Current action and preconditions to check: trajectory_clear

Your task: For each precondition in the list above, predict whether it will hold at this action.

Consider the current scene as observed from the mobile robot's camera, and analyze the predicted future states of all dynamic agents (e.g., people, animals, vehicles, or any moving entities) within the NEXT SECOND.

IMPORTANT: Only answer "very likely" if you are absolutely certain—based on strong, clear evidence—that a dynamic agent will violate the precondition in the predicted future state. Do NOT answer "very likely" for unlikely, ambiguous, or low-probability risks.

Ask yourself for each precondition: Is there a high probability, with clear and convincing evidence, that the predicted future states of any dynamic agent will interfere with the predicted future state of the currently executing action within the NEXT SECOND, causing that precondition to fail?

Assess the risk level based on these predictions. Use "likely" or "very likely" if motions create a clear risk of interference.

Use "neutral" or "improbable" if agents are nearby but their predicted paths are clearly diverging or non-conflicting.

Failure Risk Categories: "very improbable", "improbable", "neutral", "likely", "very likely"

Answer Format: Output ONLY the probability_of_failure value from these categories: "very improbable", "improbable", "neutral", "likely", "very likely"

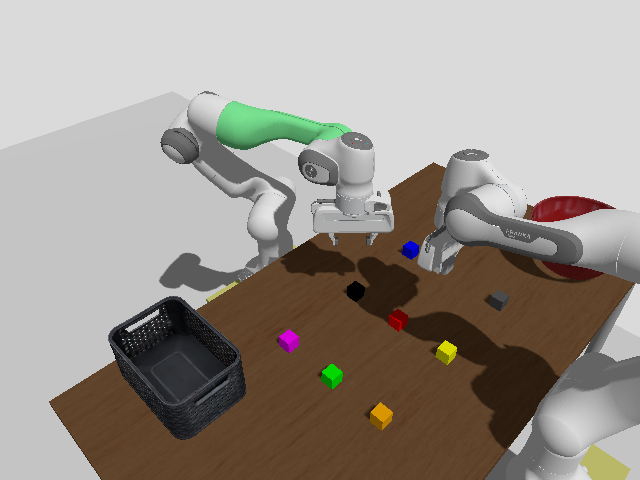

Answer: improbable